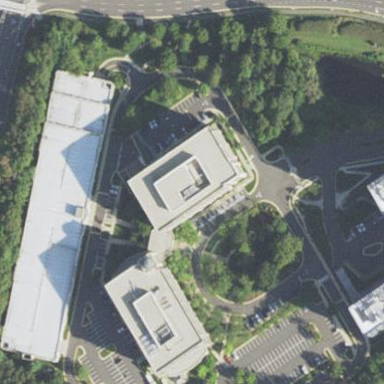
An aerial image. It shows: Office building.